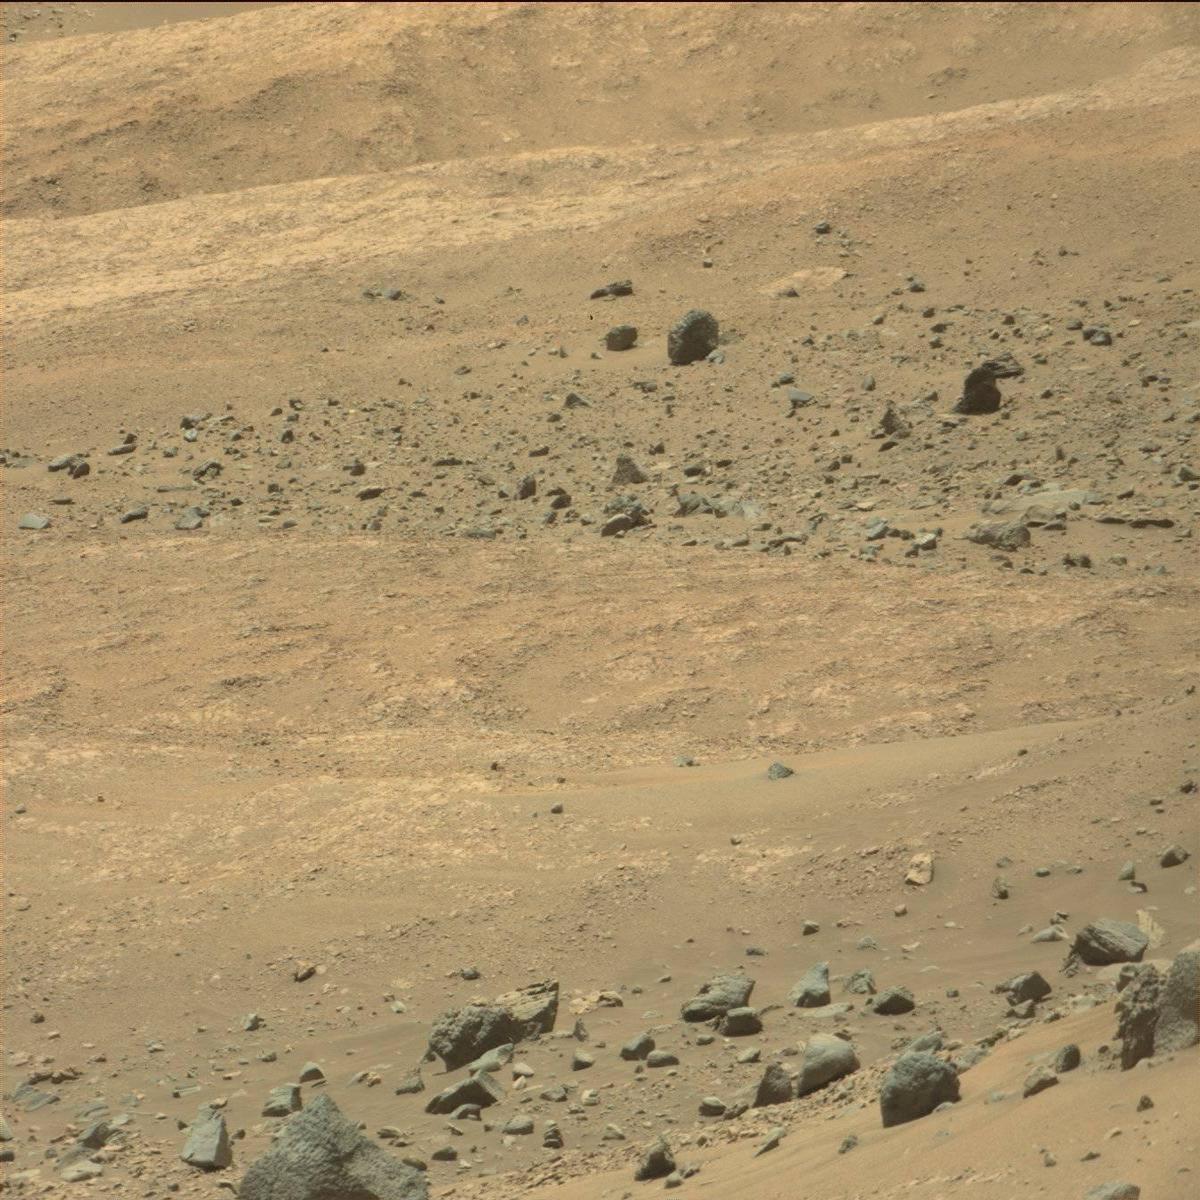
Terrain classes present: Bedrock, Rock, Sand / Soil